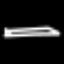
Label: pencil